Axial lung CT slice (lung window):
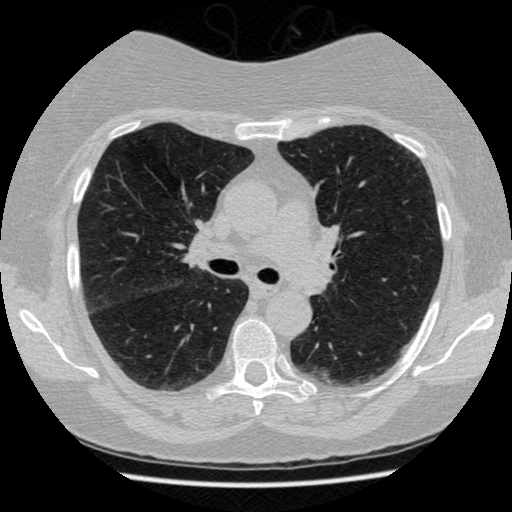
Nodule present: no